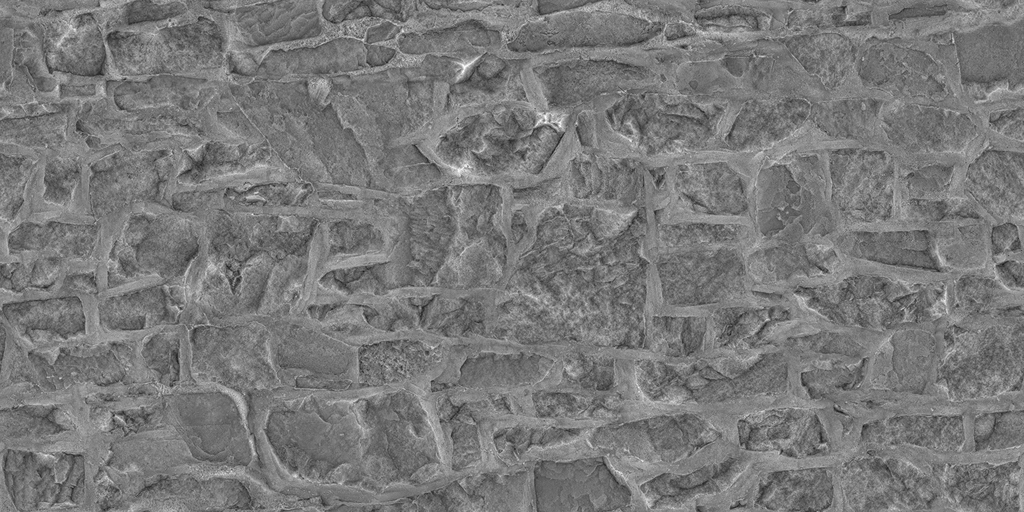
Texture map type: Roughness